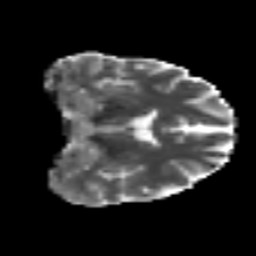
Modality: MD
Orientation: coronal
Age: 47
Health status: ill
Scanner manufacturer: philips
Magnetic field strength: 3 T
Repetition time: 9 s
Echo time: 0.127 s